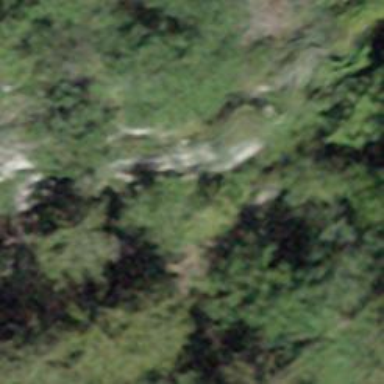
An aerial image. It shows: Cliff in nature.